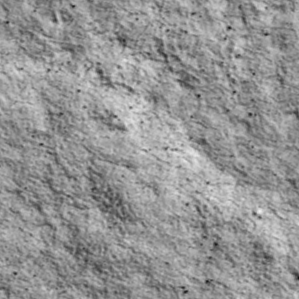
Label: non_frost